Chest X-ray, AP view. Patient: 18 years old, sex F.
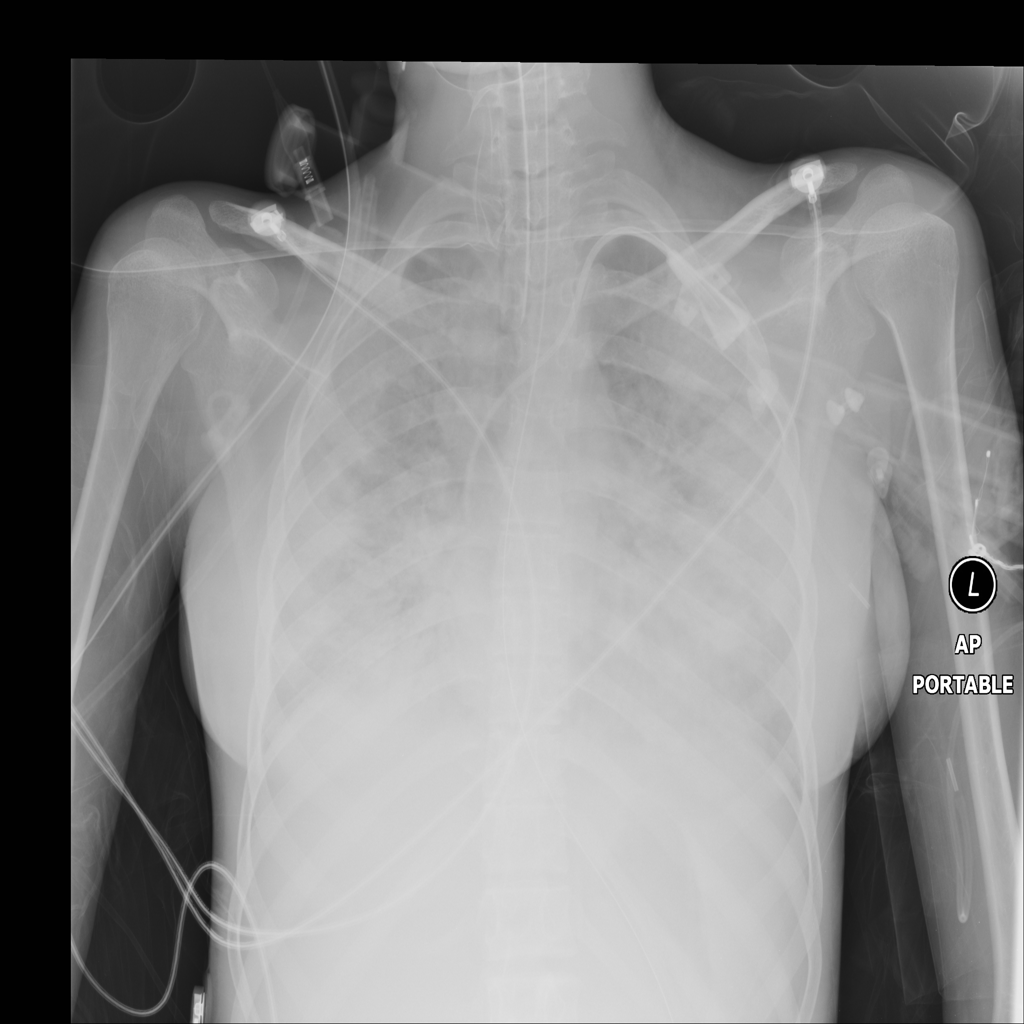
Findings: Edema, Infiltration